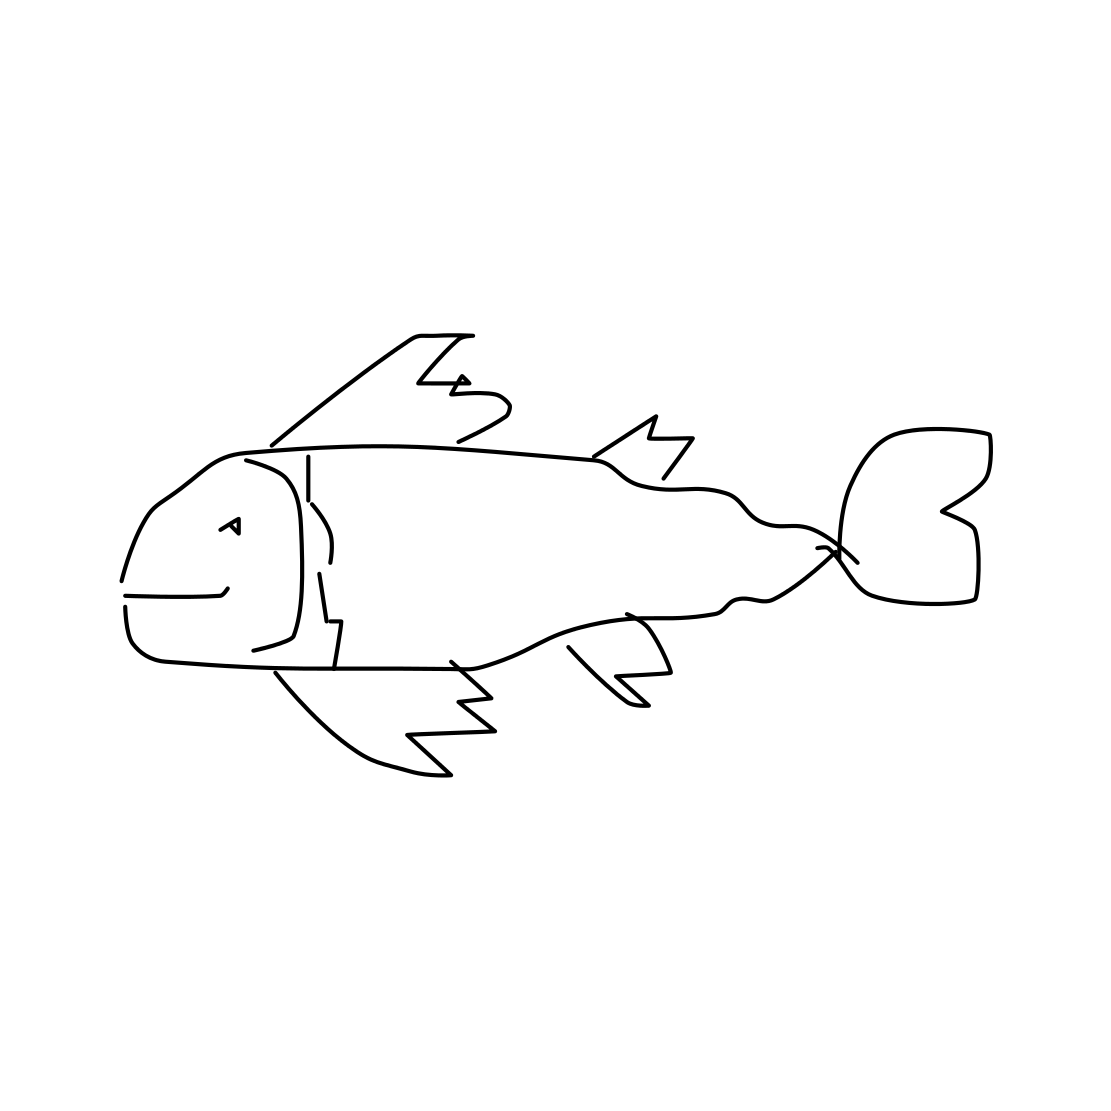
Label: fish